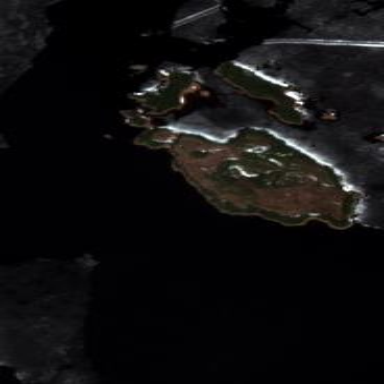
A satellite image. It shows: Island.